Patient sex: M
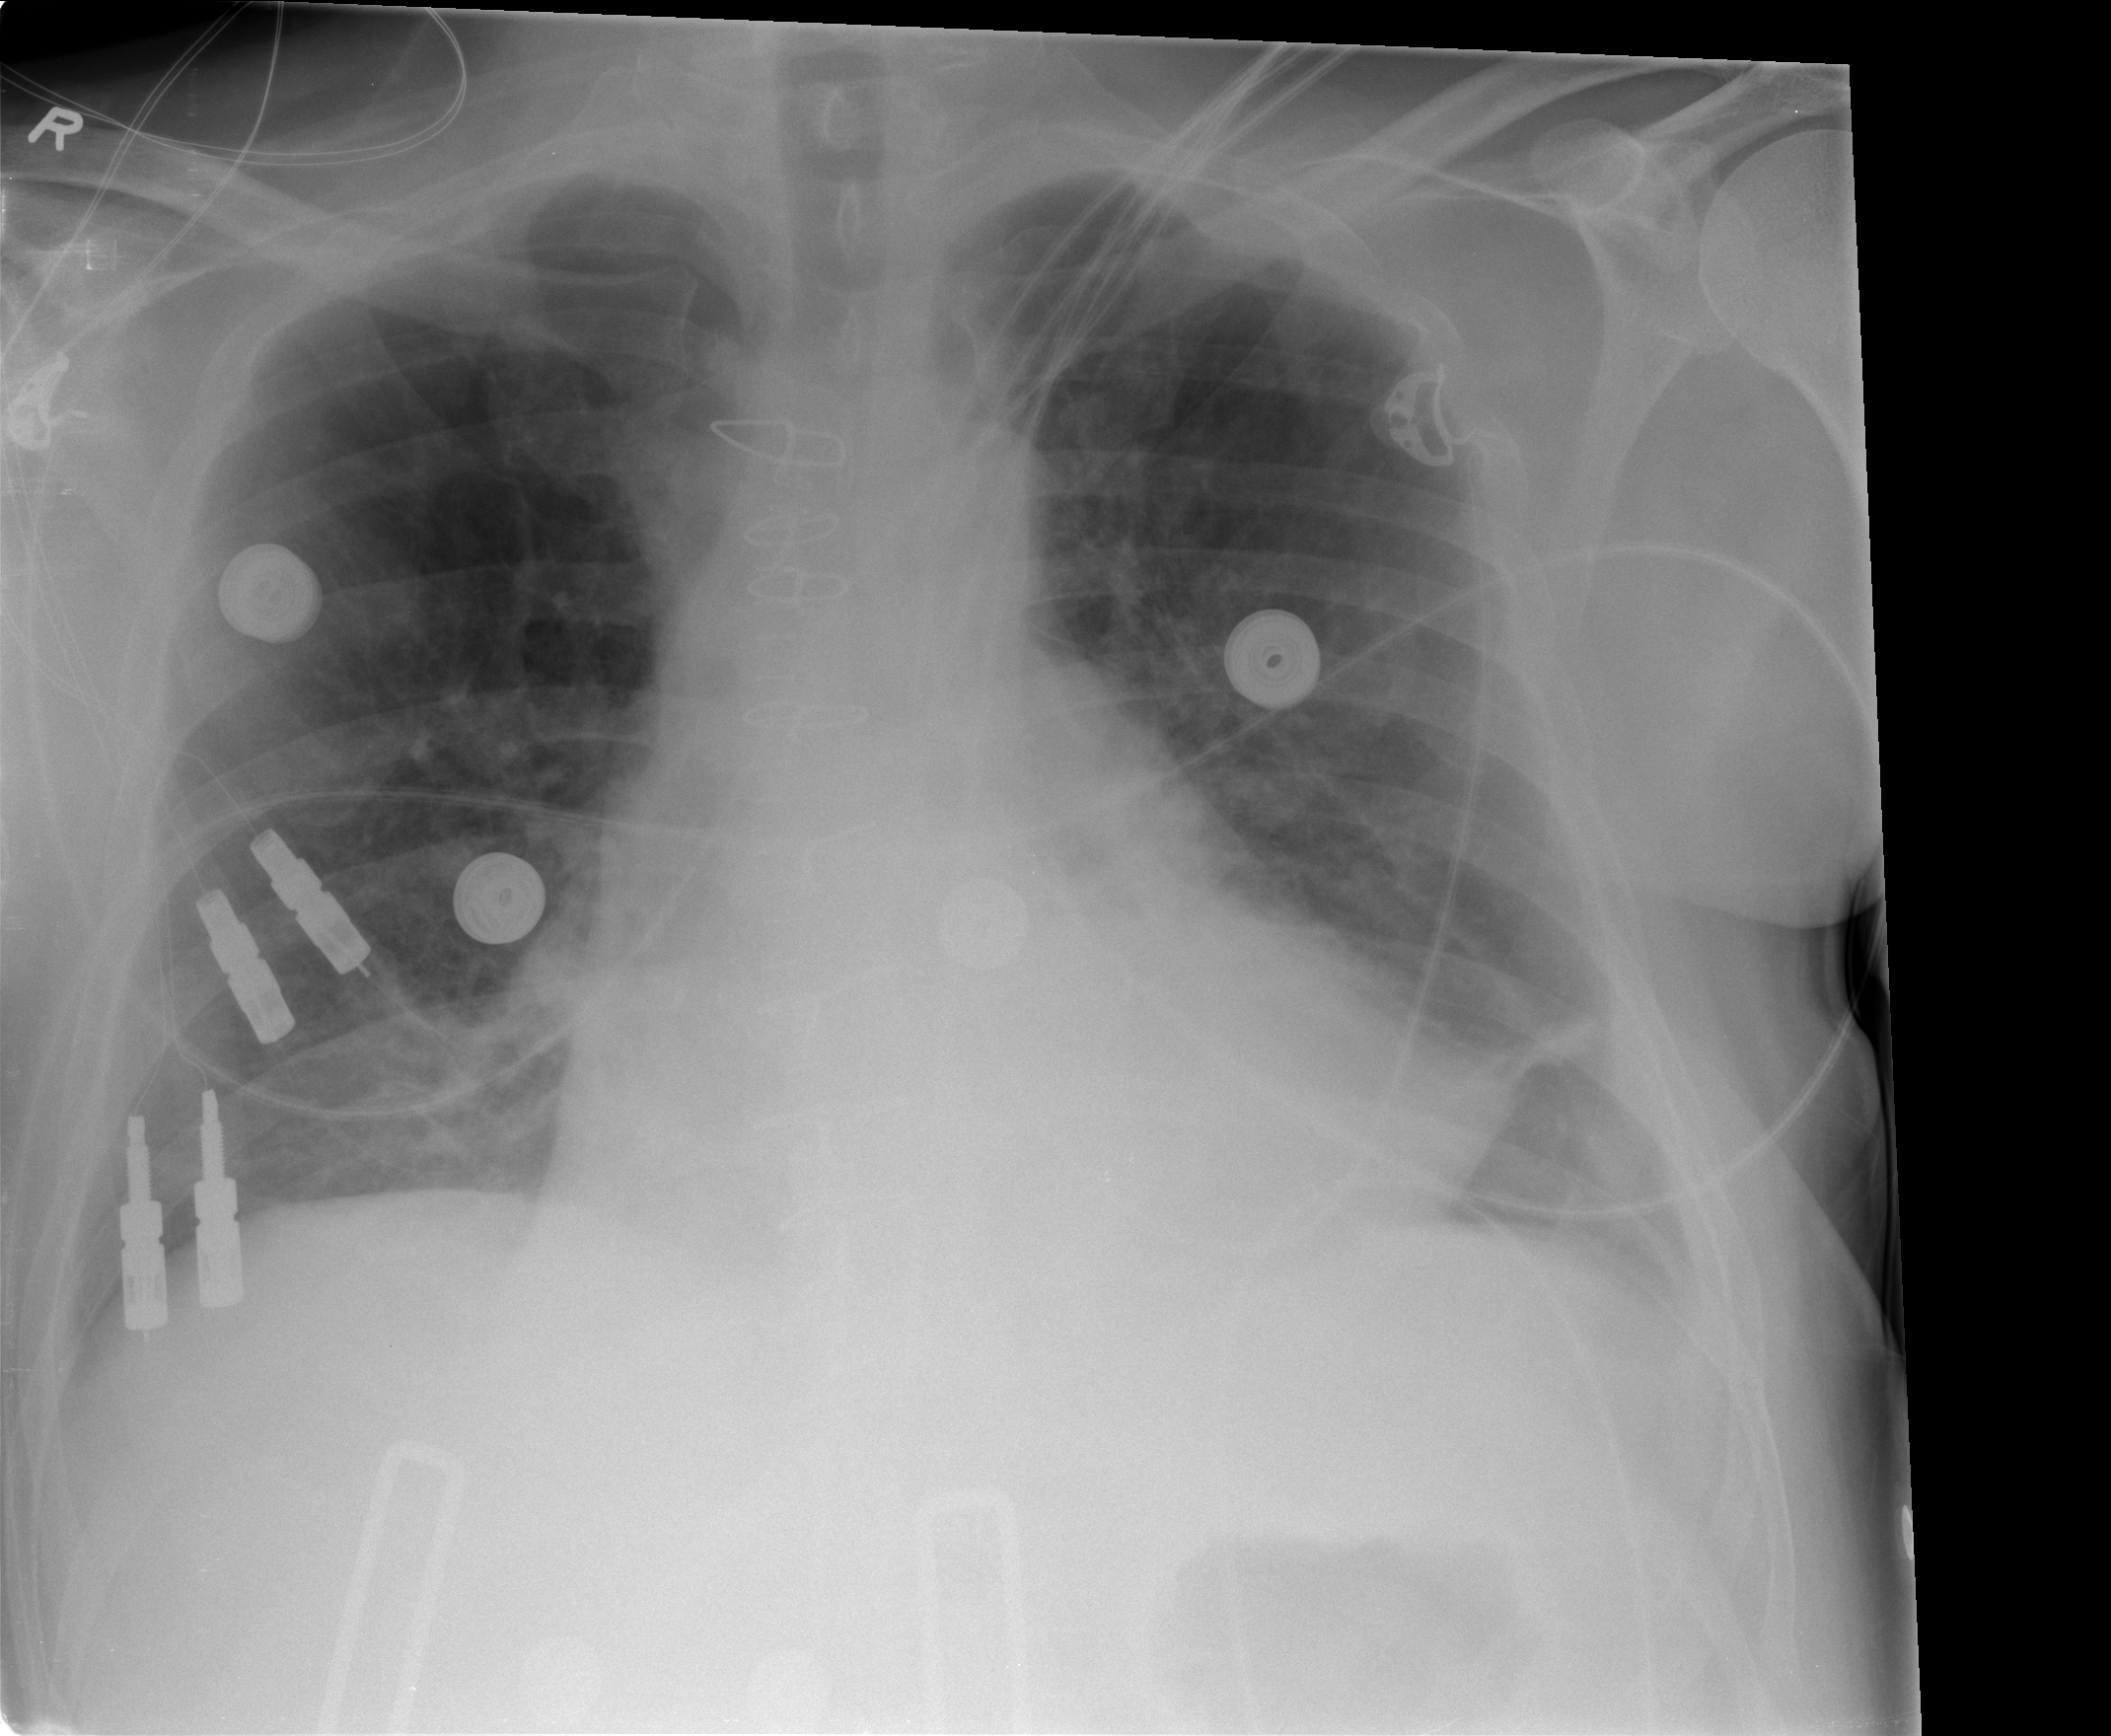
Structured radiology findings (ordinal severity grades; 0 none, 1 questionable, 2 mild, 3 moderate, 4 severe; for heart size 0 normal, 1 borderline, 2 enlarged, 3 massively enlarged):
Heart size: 2
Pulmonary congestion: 0
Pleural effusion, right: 0
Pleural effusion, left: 2
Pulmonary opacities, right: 1
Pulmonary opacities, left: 0
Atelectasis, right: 2
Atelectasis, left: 2